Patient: sex M, age 60
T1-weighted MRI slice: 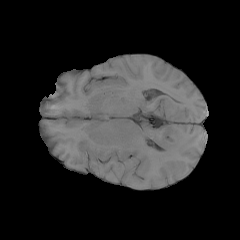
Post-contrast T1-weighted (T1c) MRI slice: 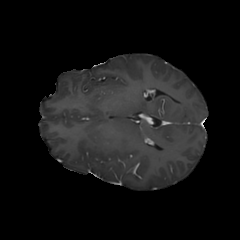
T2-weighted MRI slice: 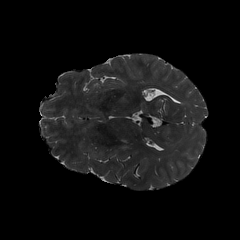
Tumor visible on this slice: yes
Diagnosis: Glioblastoma, IDH-wildtype
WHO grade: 4